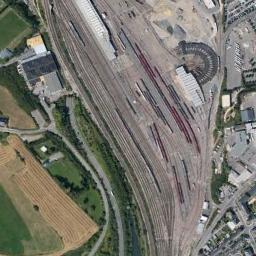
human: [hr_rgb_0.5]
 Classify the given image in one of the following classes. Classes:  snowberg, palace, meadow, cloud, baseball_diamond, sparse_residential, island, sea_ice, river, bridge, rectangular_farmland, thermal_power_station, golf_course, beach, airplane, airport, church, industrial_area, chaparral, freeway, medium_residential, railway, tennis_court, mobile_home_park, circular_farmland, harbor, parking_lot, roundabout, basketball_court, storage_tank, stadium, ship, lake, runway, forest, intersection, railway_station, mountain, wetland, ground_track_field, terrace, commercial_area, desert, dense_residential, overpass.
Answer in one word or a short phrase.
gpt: railway_station